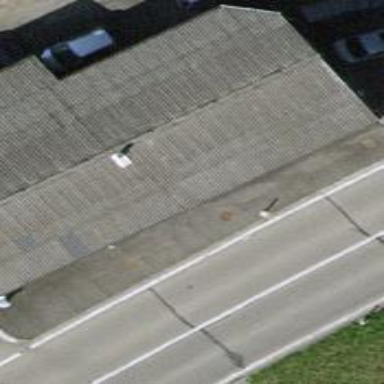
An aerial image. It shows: Car repair shop.